Question: I've built a site for a company and i used a google webfont on some of the text.
Problem is - Text looks sharp and good on both my computers (mac and pc).
But when my customer is viewing the webpage on their computer its all grumpy and very hard to read... They run Internet explorer 8 - it shouldnt be any problem.
Any suggestions what could be wrong?
Screenshot from their computer

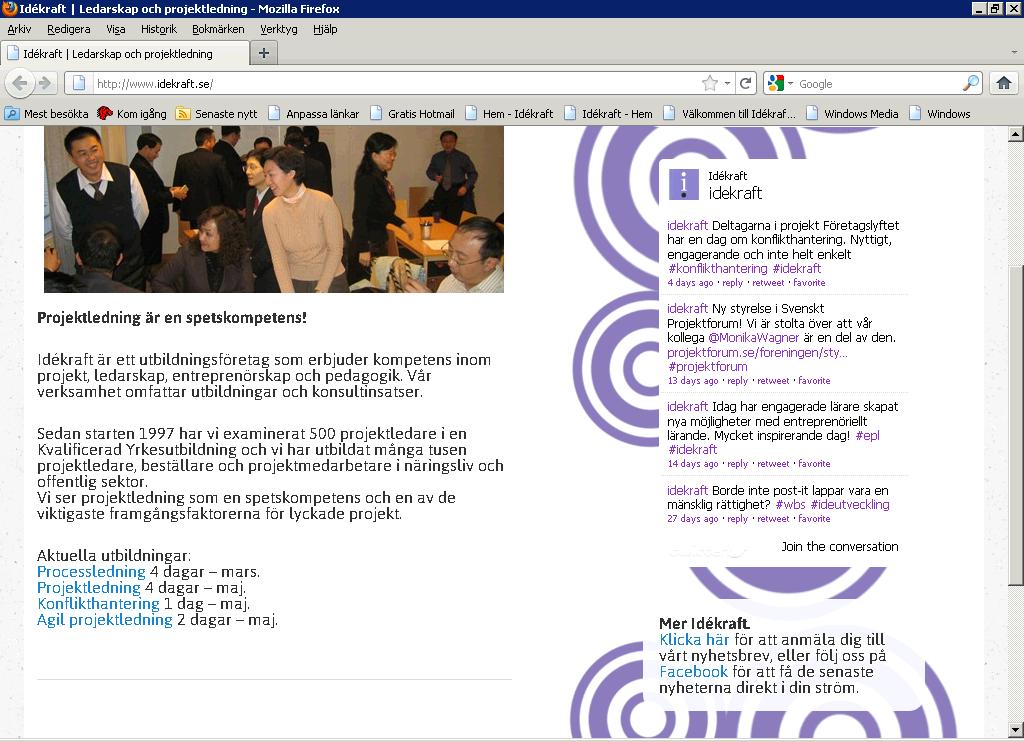
Answer: Looks like an issue with ClearType.
What version of Windows do they have? I bet it's XP.
This article explains how to set up ClearType
> <URL>
You can then use Microsoft's web tool to fine tune ClearType if it still looks a little wonky
> <URL>
# Edit
If you're worried about general users having the same issue, one possible solution is to detect if ClearType is enabled or not, and then change the font-family accordingly.
Look here for details:
<URL>